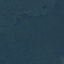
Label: Forest